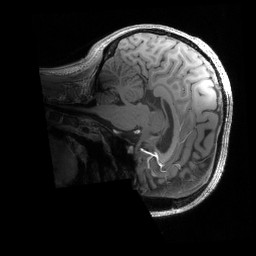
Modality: T1w
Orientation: sagittal
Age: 25
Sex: female